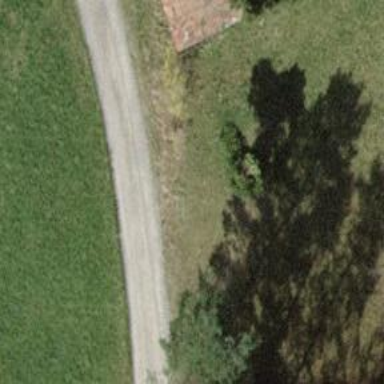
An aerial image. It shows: Residential road with unpaved surface.